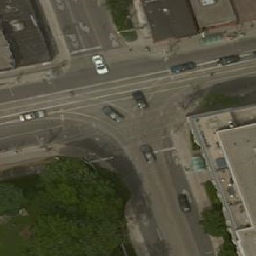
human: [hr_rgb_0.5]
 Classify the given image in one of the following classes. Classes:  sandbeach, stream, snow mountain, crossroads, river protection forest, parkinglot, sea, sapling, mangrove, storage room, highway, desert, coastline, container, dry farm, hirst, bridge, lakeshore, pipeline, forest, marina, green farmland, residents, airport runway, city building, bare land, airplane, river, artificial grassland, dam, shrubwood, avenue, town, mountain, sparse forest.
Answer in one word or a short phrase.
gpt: crossroads